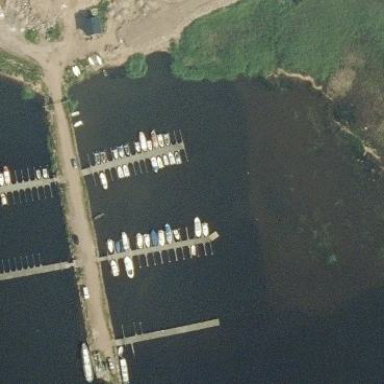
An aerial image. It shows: Marina on leisure land.